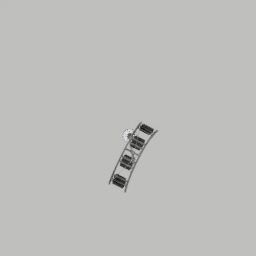
Label: lighting